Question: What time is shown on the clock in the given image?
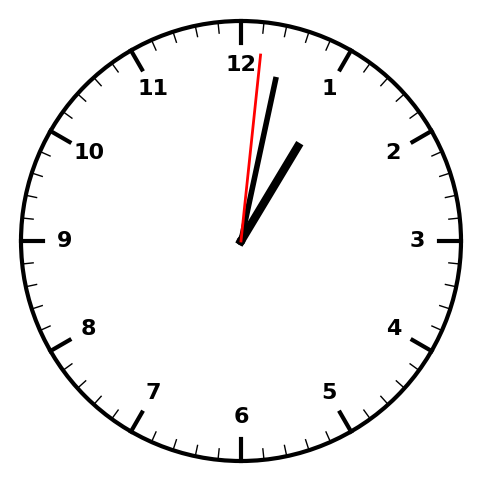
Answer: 01:02:01